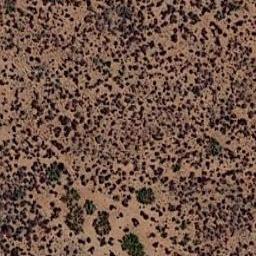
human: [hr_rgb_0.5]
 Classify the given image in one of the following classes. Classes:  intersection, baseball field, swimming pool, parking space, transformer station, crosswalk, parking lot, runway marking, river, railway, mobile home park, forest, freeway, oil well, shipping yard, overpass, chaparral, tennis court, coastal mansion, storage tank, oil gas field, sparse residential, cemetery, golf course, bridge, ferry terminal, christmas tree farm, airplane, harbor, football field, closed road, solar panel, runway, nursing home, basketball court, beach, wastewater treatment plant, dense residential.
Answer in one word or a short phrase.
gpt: chaparral